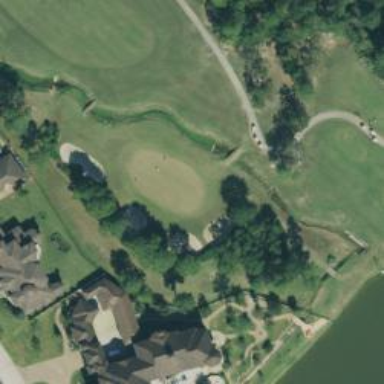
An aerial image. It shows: Service road designated as golf cart path.